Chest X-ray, AP view. Patient: 45 years old, sex F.
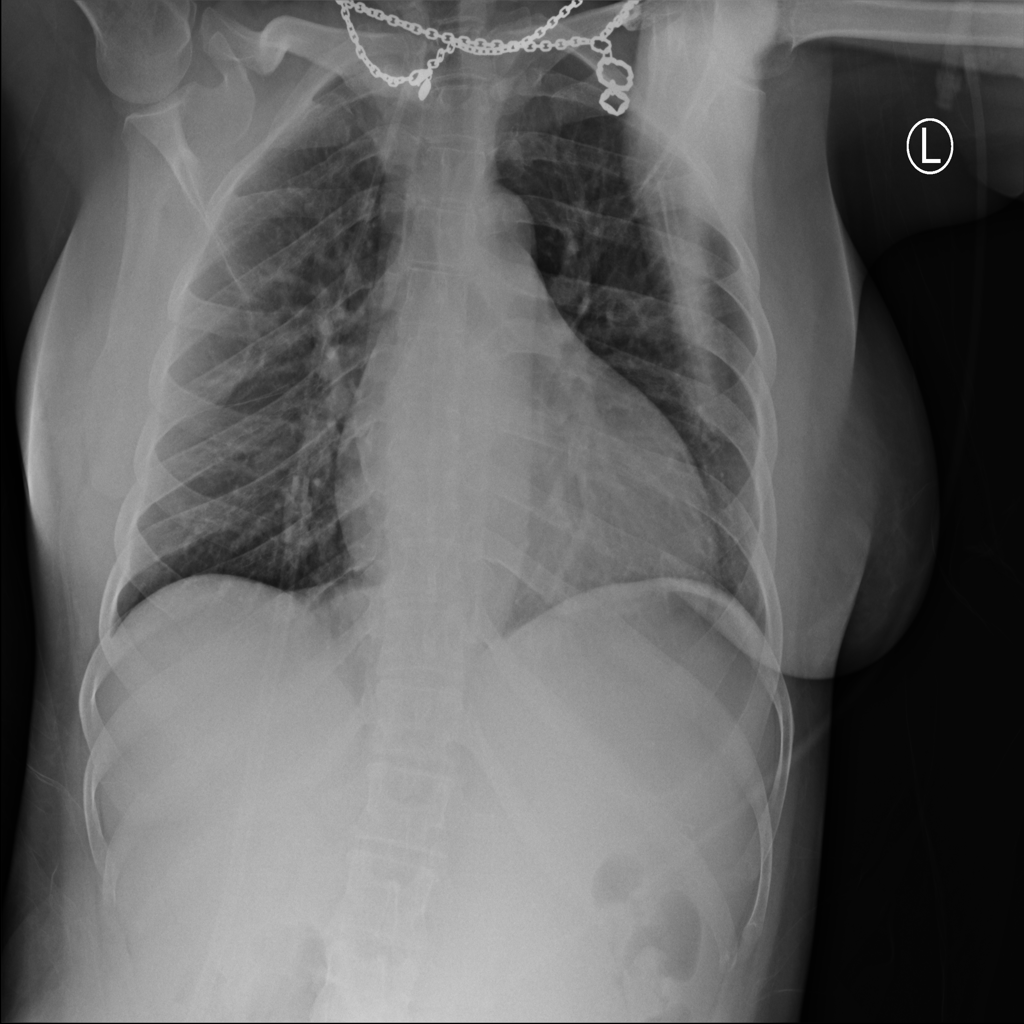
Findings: Cardiomegaly